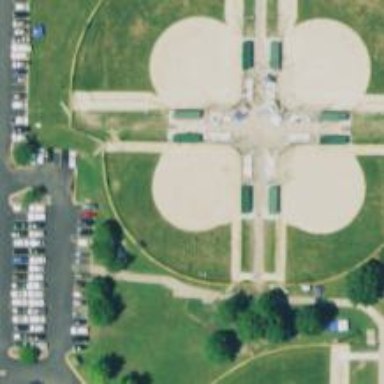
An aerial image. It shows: Softball pitch for baseball.